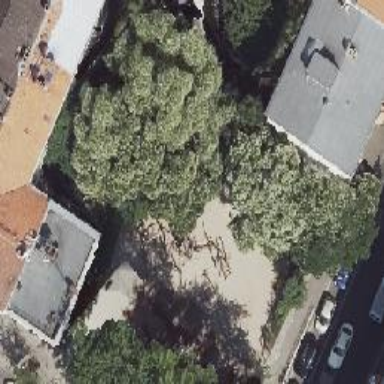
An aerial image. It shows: Playground featuring tunnel tube for children to play in.